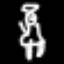
Label: angel